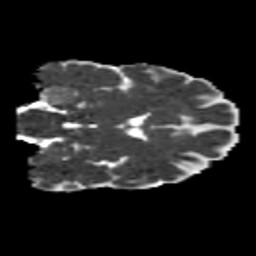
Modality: MD
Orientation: coronal
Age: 38
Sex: male
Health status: healthy
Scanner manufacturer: siemens
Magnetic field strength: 3 T
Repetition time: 10.8 s
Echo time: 0.082 s